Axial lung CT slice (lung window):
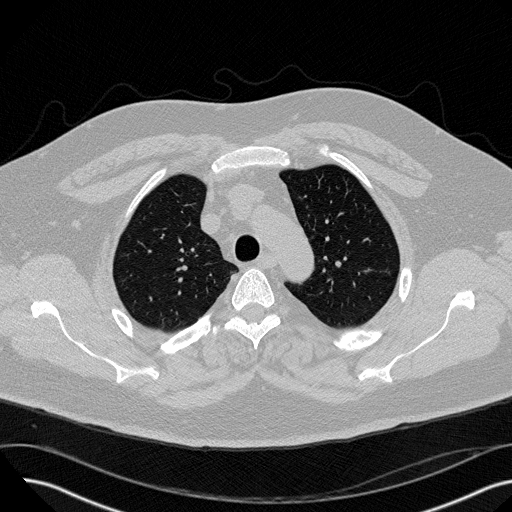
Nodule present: no